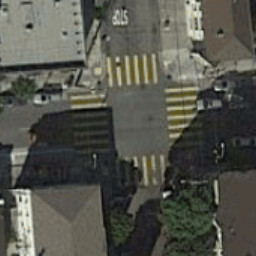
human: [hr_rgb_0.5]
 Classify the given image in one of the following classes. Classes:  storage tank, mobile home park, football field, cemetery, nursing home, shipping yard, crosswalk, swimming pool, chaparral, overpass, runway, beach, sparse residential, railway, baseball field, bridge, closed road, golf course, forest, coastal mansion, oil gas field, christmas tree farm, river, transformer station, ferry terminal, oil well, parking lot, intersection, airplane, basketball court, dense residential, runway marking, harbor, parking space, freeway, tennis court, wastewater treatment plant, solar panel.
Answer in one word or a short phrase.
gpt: crosswalk